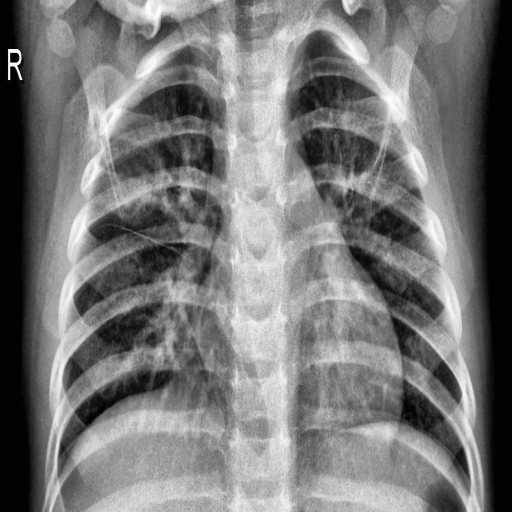
Finding: PNEUMONIA